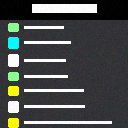
Screen state: on